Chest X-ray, AP view. Patient: 67 years old, sex M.
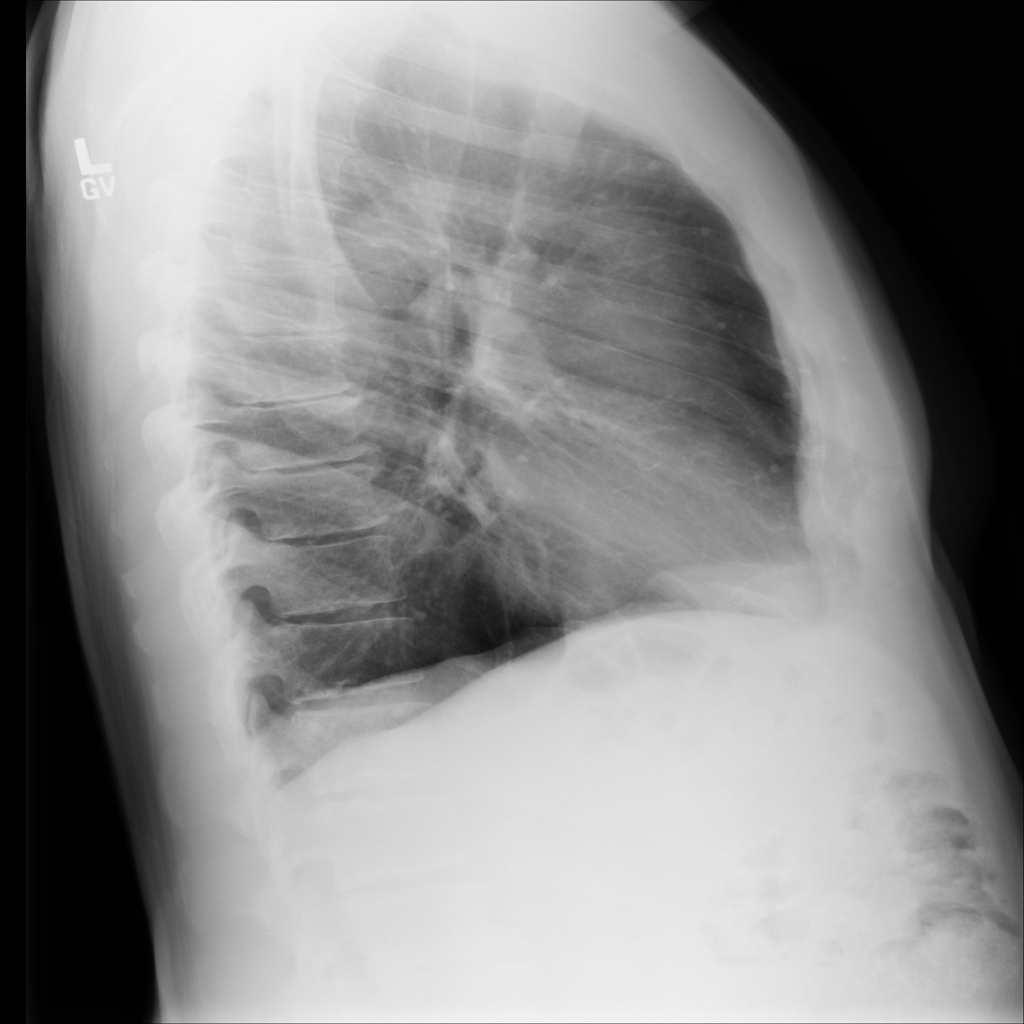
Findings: Nodule